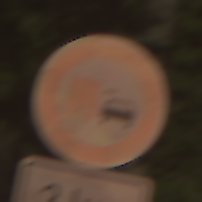
Verkehrszeichen: UeberholverbotKraftfahrzeuge
Zusatzzeichen unten: Entfernungsangaben2
Umgebung: Outdoor, Nature
Tageszeit: MorningAfternoon
Wetter: Clear
Licht: Natural
Jahreszeit: Winter
Kontrast: HighContrast